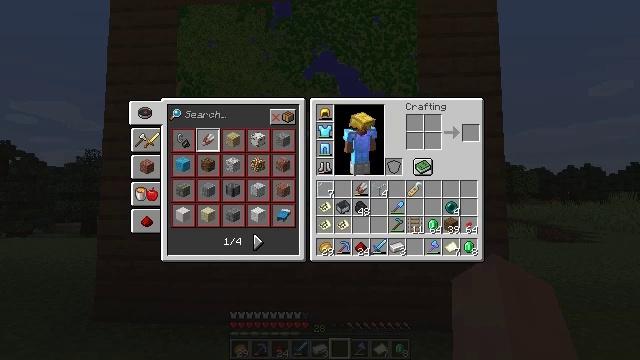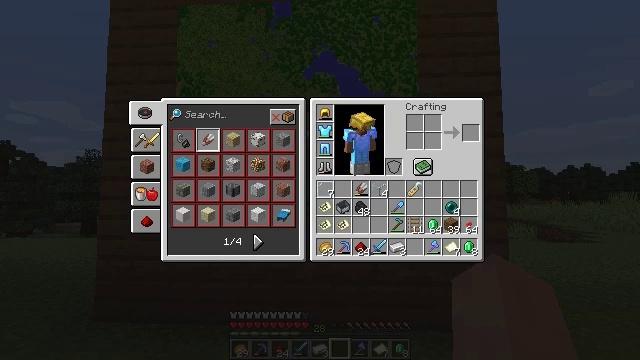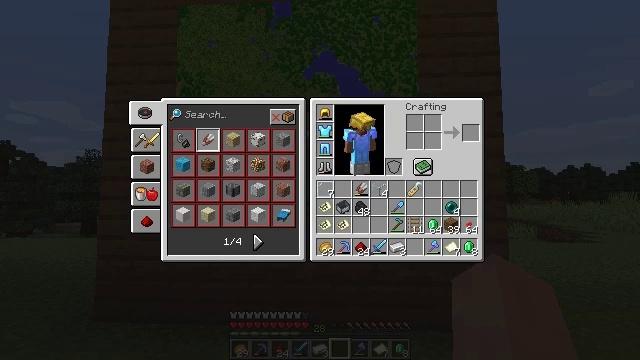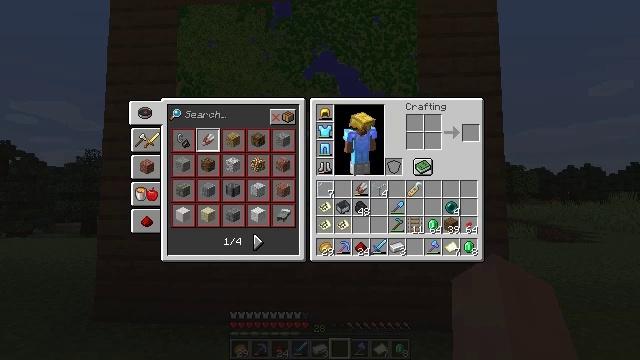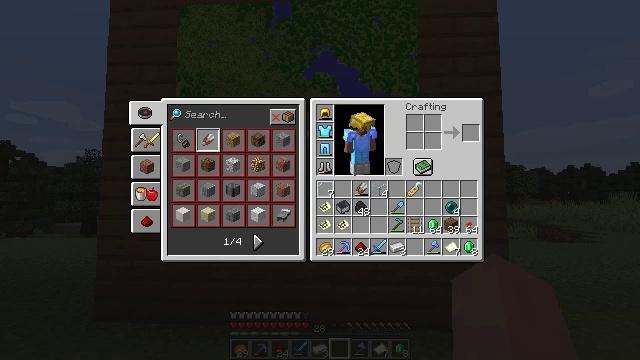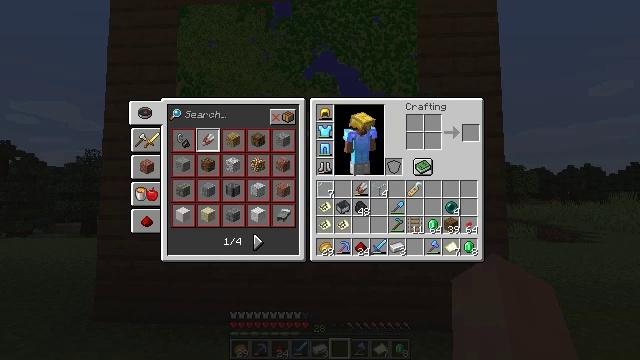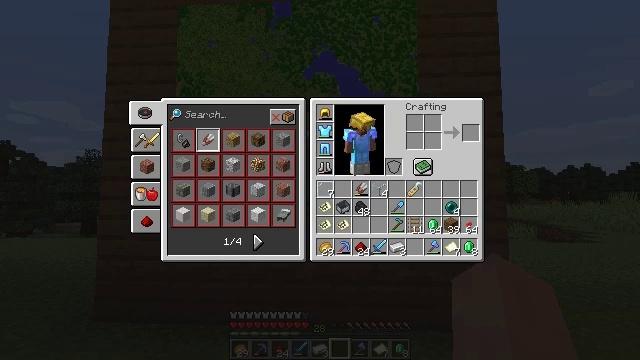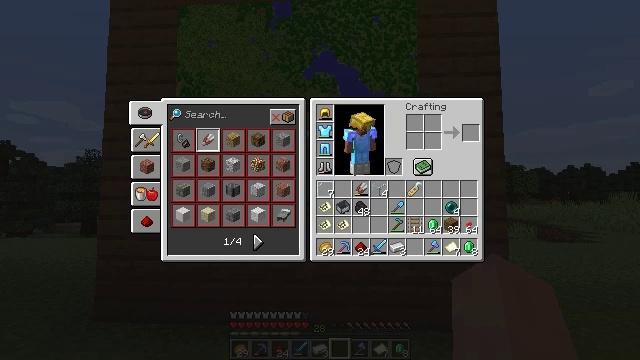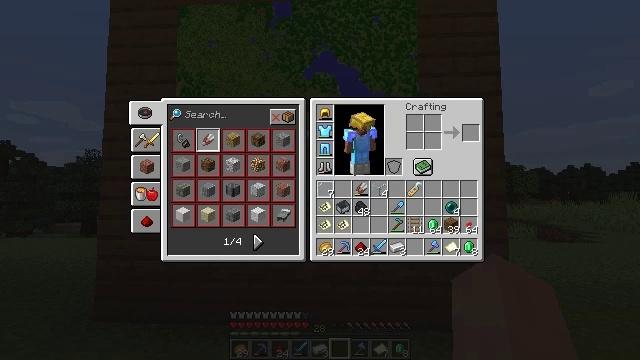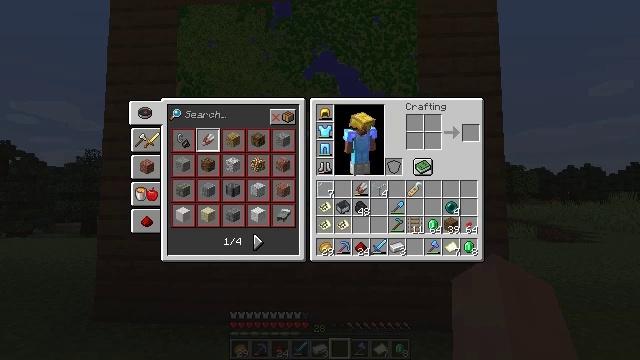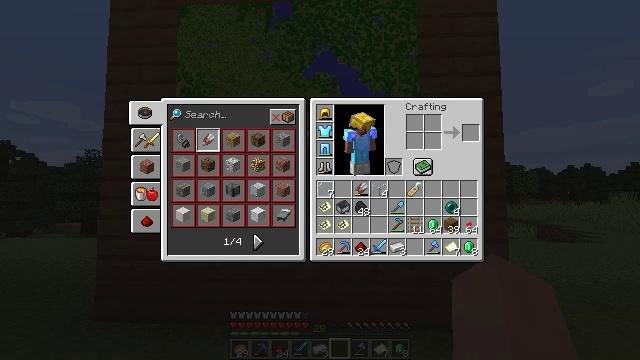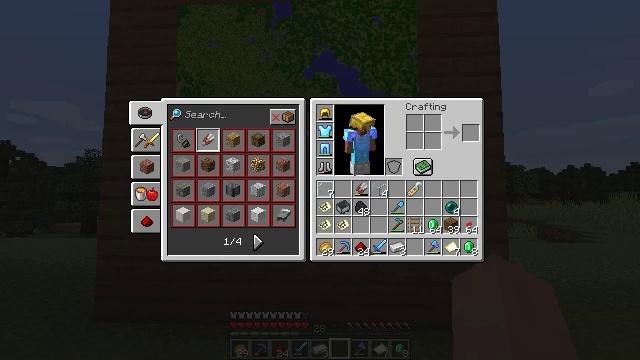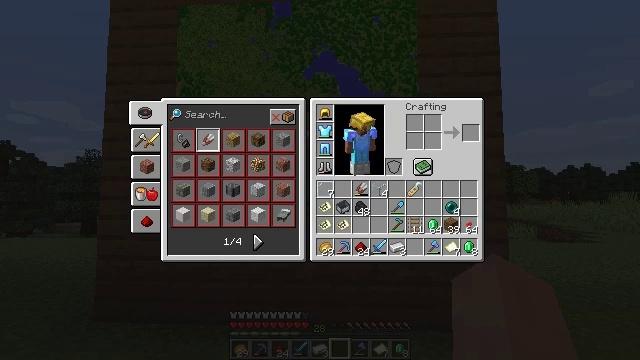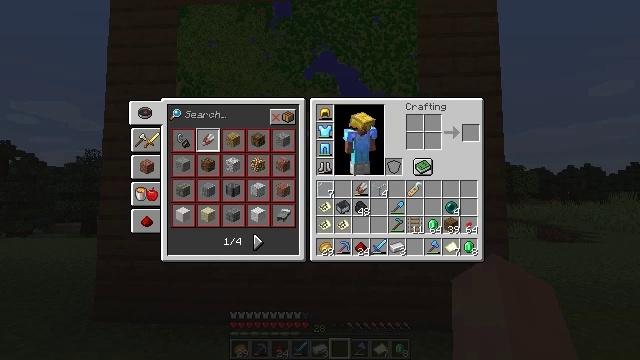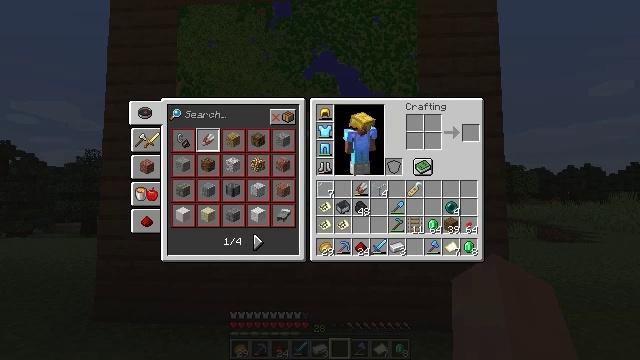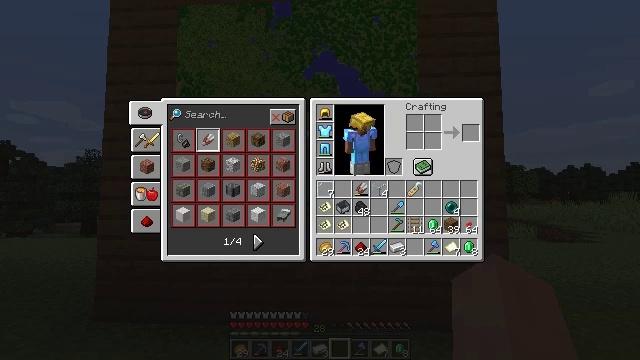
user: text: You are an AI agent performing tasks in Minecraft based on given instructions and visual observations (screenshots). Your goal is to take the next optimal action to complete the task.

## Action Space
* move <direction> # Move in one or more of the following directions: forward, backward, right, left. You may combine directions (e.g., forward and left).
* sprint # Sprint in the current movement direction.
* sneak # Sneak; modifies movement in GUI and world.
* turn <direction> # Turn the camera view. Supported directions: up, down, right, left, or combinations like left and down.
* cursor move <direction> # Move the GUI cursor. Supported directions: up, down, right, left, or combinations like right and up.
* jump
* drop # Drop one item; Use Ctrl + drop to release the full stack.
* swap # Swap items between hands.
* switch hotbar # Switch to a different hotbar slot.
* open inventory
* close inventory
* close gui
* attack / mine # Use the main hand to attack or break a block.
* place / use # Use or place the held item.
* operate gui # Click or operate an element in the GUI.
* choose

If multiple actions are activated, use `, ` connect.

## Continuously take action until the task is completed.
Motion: motion action
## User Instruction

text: Produce an item frame by crafting it with sticks and leather.
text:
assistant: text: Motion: no_op
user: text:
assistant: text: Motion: no_op
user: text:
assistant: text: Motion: no_op
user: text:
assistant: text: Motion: no_op
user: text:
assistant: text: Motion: no_op
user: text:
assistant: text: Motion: no_op
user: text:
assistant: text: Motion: no_op
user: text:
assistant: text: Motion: no_op
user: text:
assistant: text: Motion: no_op
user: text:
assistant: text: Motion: no_op
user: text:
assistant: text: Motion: no_op
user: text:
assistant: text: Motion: no_op
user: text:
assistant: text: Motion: no_op
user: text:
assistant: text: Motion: no_op
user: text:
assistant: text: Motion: no_op
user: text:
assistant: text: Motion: no_op
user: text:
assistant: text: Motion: no_op
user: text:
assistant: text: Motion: no_op
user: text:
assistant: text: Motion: no_op
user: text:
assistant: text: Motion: no_op
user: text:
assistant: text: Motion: no_op
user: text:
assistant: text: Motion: no_op
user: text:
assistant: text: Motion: no_op
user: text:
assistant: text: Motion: no_op
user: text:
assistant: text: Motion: no_op
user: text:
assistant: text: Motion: no_op
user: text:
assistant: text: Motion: no_op
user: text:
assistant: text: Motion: no_op
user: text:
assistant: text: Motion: no_op
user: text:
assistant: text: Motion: no_op